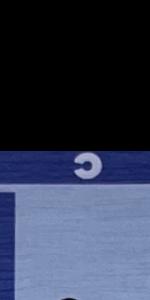
Label: Empty